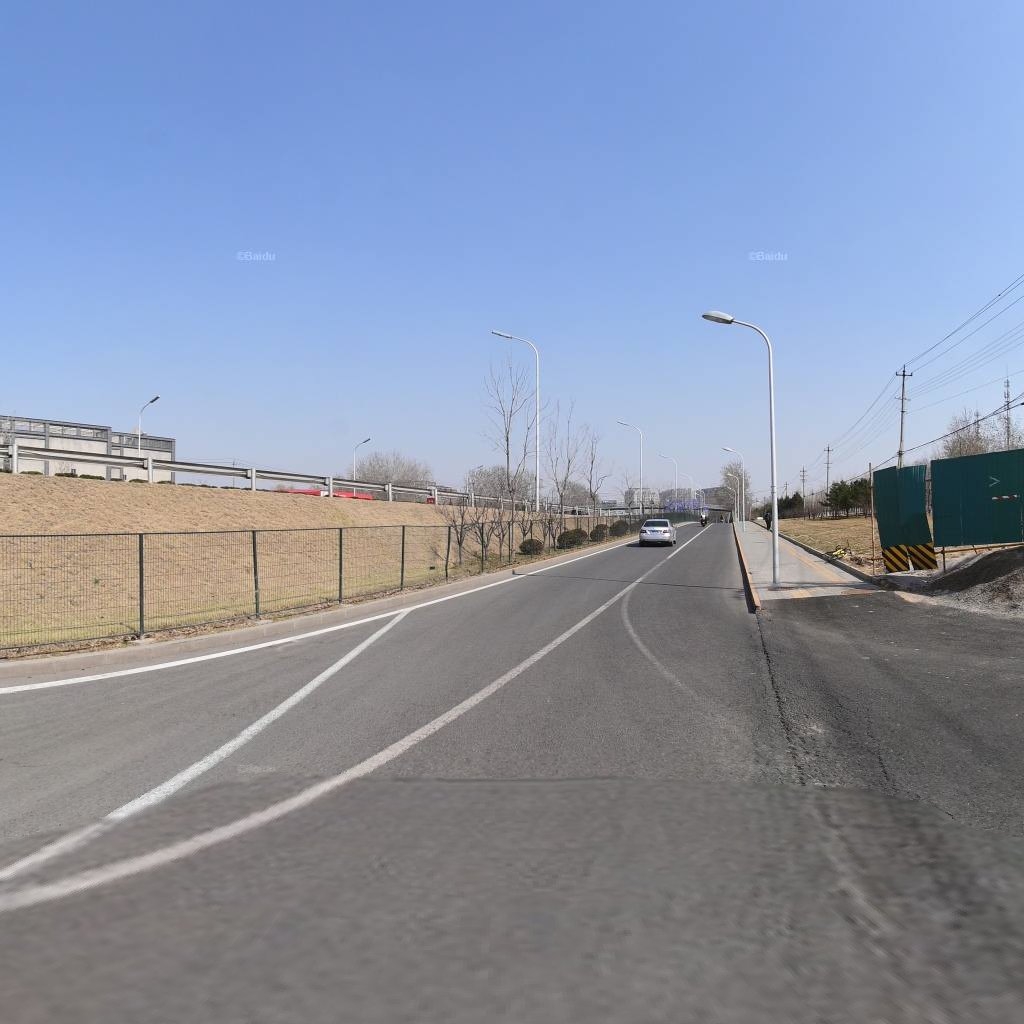
Region: Chaoyang
Road damage annotations: alligator crack